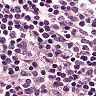
Metastatic tissue present: no